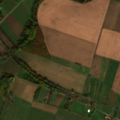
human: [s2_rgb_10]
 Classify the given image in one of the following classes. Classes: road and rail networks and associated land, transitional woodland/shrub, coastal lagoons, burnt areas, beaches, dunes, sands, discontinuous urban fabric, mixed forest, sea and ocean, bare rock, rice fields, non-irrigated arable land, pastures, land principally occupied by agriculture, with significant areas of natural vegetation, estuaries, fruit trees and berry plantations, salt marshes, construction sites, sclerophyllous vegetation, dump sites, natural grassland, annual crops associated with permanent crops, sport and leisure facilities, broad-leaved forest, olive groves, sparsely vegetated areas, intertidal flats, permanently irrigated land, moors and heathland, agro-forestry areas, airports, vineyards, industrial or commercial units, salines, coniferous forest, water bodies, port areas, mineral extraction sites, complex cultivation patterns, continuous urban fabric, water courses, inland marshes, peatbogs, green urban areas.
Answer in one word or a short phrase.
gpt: discontinuous urban fabric, non-irrigated arable land, complex cultivation patterns, land principally occupied by agriculture, with significant areas of natural vegetation, broad-leaved forest